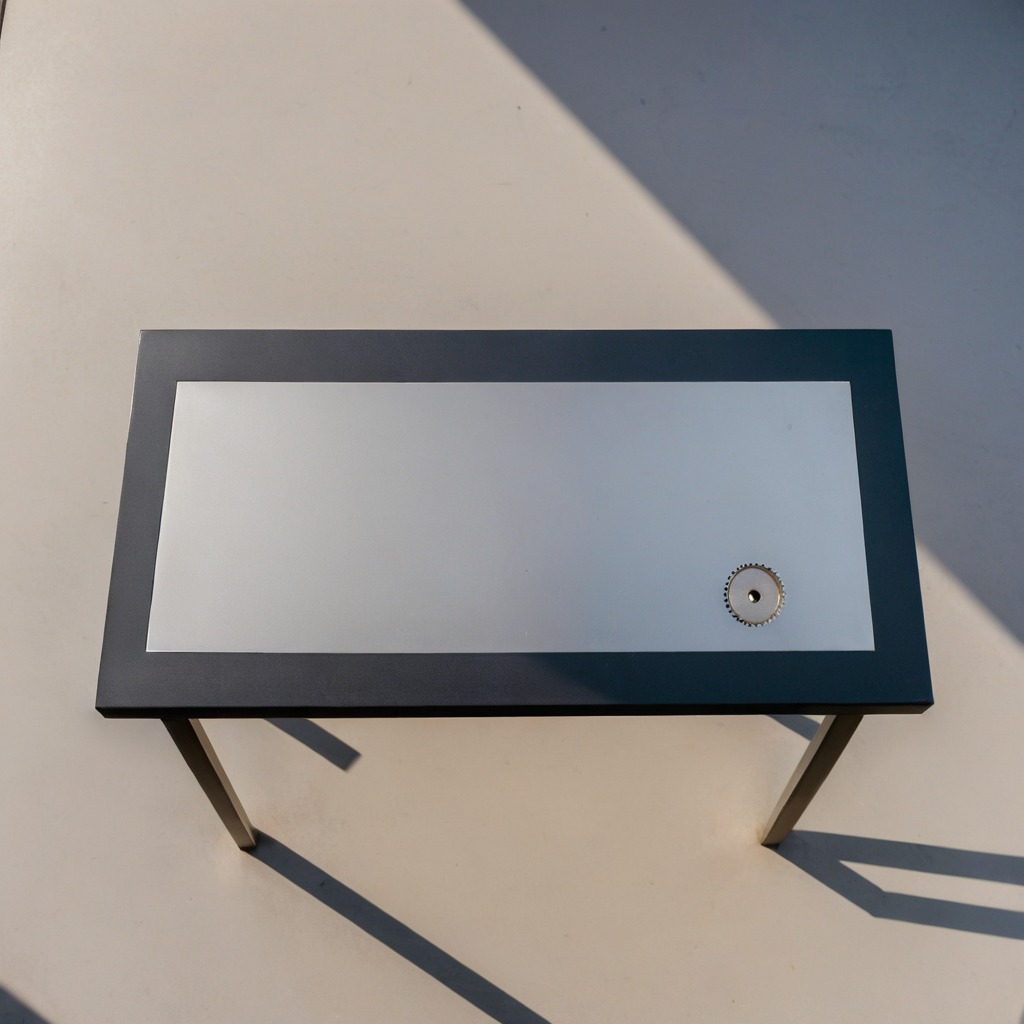
A steel gear with teeth is lying on a utility table in a temporary outdoor tool station.